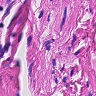
Metastatic tissue present: no